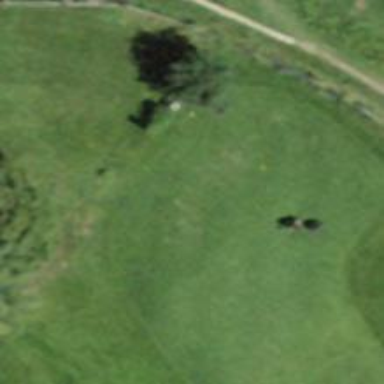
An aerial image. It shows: Golf tee.